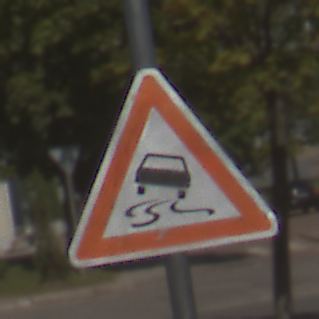
Verkehrszeichen: SchleuderOderRutschgefahr
Umgebung: Outdoor, Urban
Tageszeit: Midday
Wetter: Clear
Licht: Natural
Jahreszeit: NotSpecified
Kontrast: HighContrast